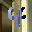
Label: 4